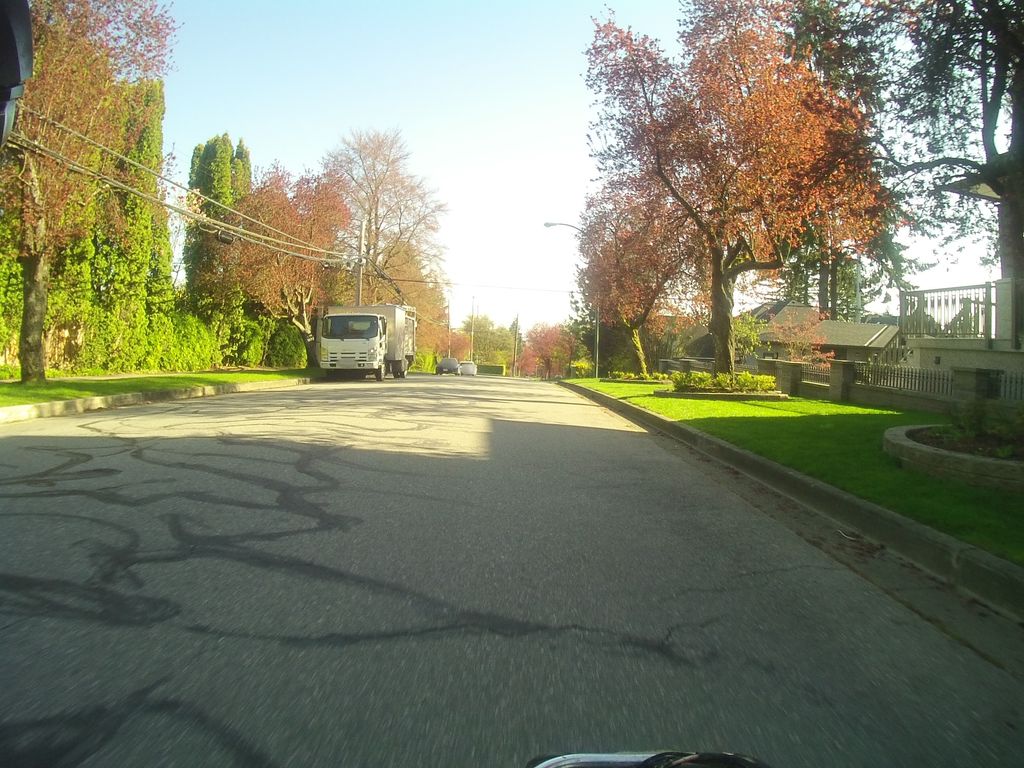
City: vancouver